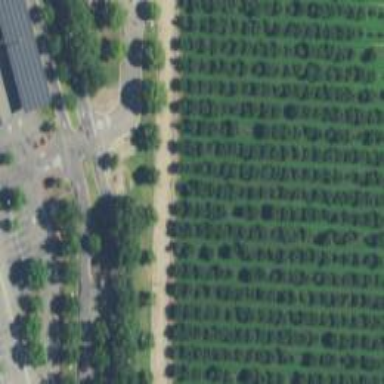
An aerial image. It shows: Row of trees in natural setting.